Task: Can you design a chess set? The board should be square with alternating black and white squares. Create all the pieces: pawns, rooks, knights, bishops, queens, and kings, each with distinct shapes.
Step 5189:
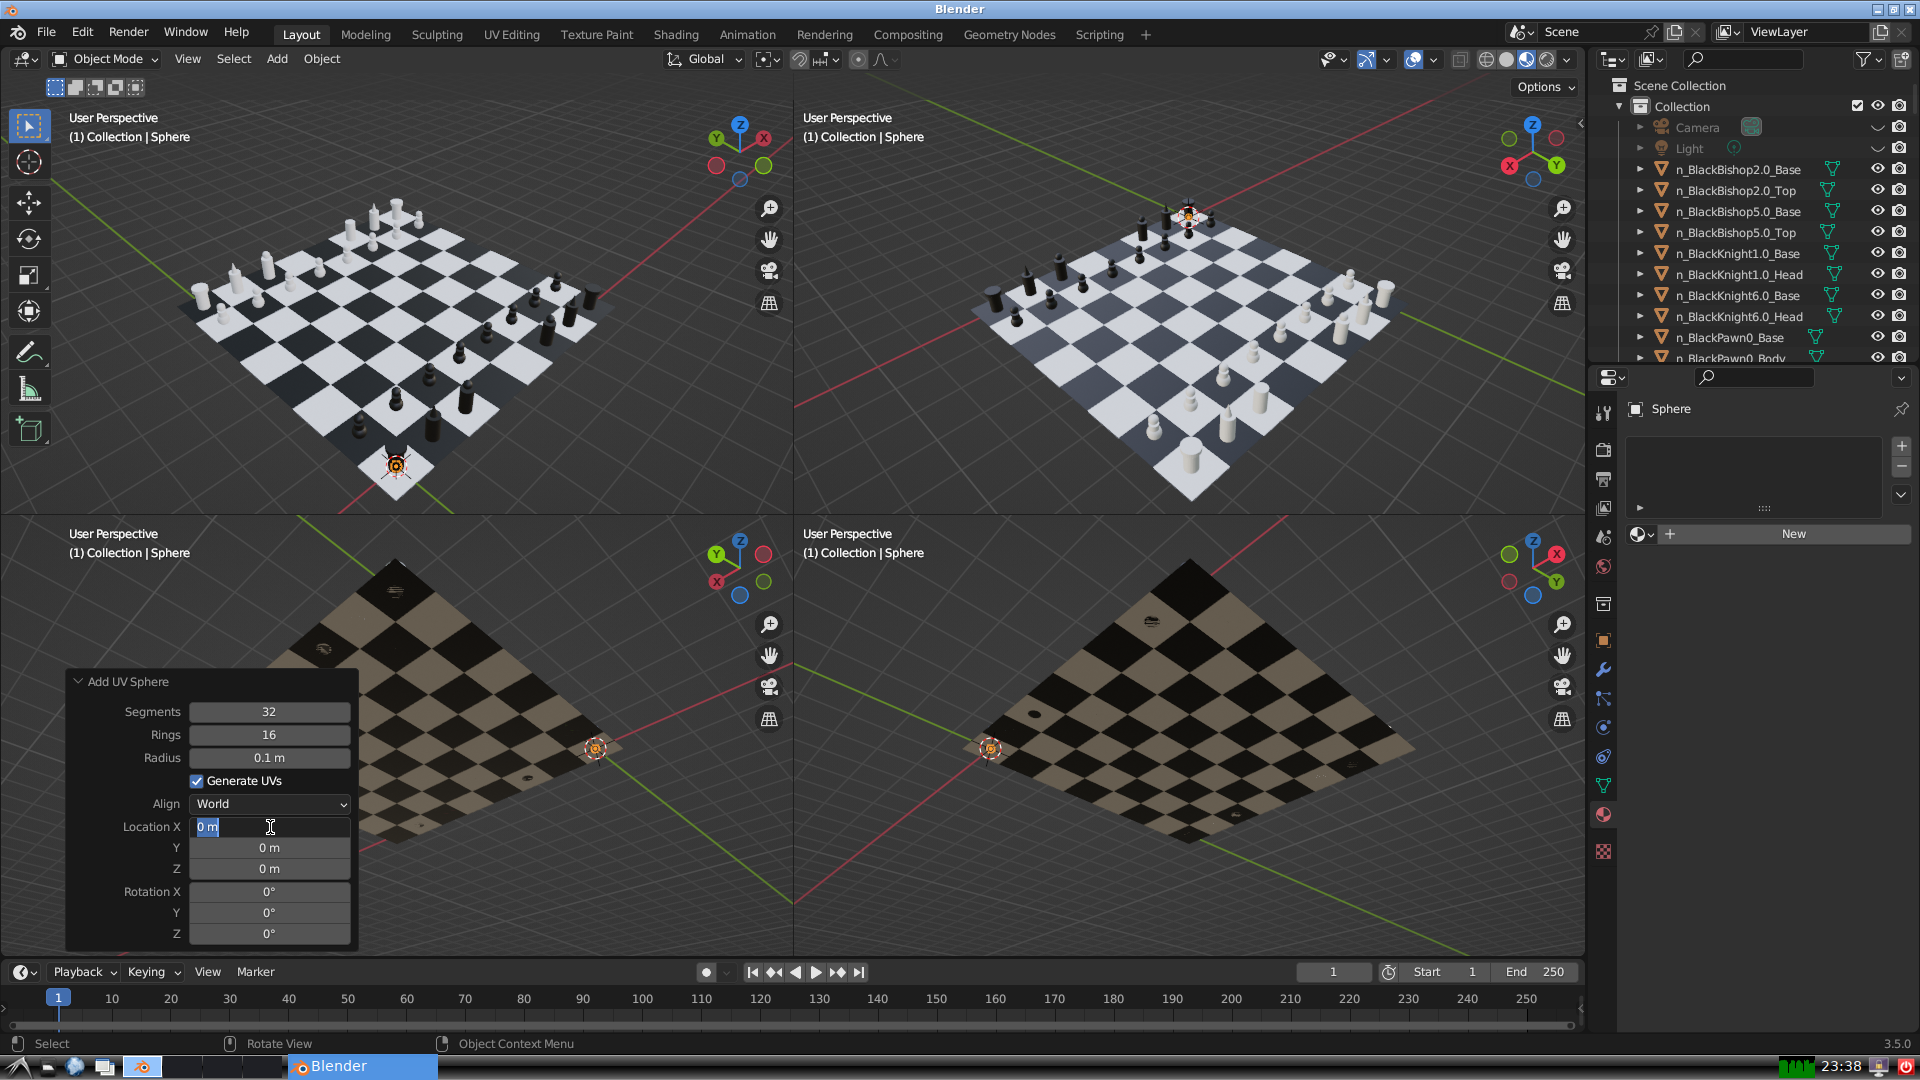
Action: input_text: 5.0